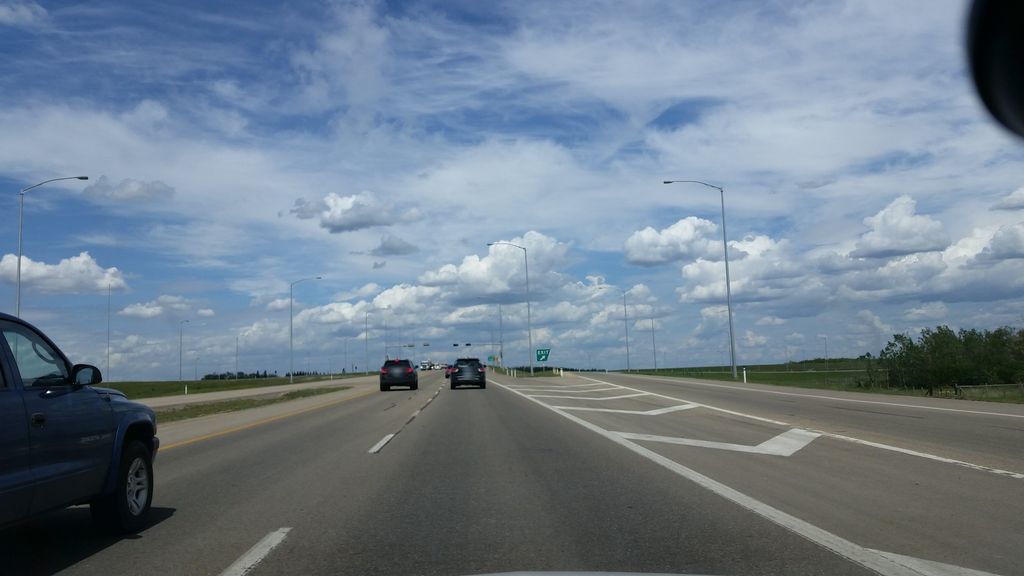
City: edmonton